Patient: sex F, age 49
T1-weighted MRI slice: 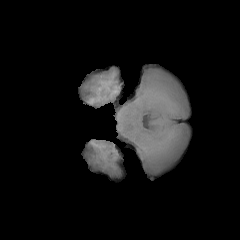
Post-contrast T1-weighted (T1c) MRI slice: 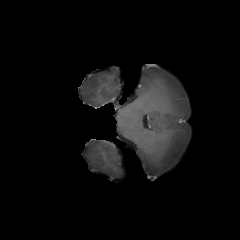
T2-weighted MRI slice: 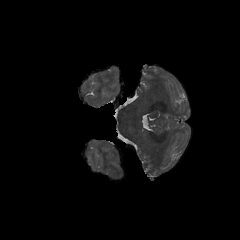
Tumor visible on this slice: no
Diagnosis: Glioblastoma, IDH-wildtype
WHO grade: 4